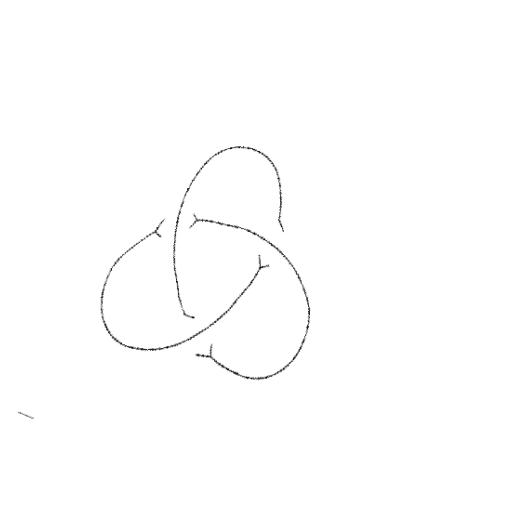
Crossing number: 3